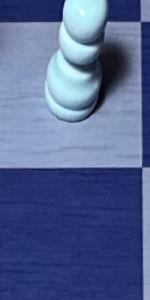
Label: Empty